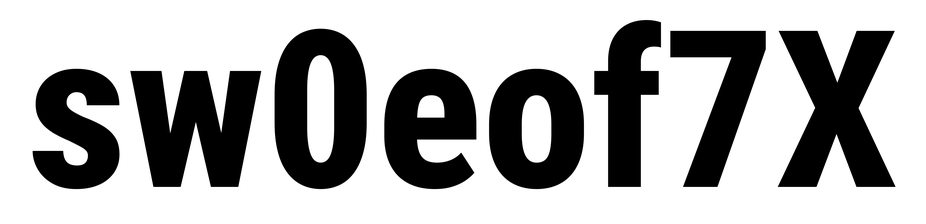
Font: Roboto_Condensed_ExtraBold